Interaction volume radius: 5 \u00c5
Interaction volume height: 20 \u00c5
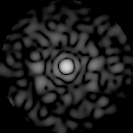
Disorder parameter: 0.8041